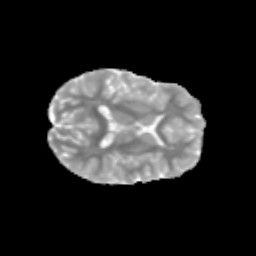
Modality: MD
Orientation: axial
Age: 10
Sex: female
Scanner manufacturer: siemens
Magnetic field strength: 3 T
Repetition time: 3.8 s
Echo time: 0.07 s